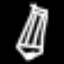
Label: pencil